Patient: sex M, age 71
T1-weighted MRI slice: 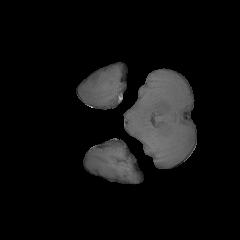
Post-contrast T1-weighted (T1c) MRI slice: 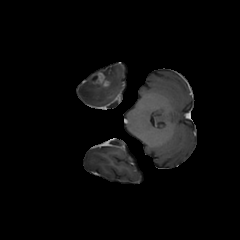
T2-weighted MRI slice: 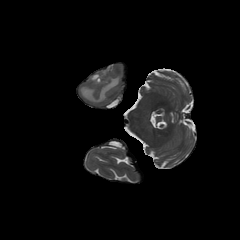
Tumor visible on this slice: yes
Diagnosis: Glioblastoma, IDH-wildtype
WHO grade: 4